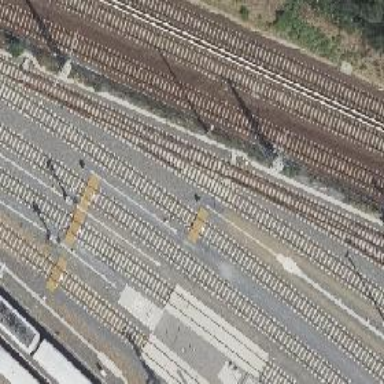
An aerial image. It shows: Railway signal.